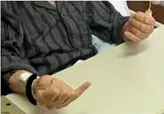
Impairment of in-phase movement. Despite an instruction for simultaneous movement, the patient extended his fingers alternatingly. Right-to-left extension of panels. Small fingers.
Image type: radiology (ct)